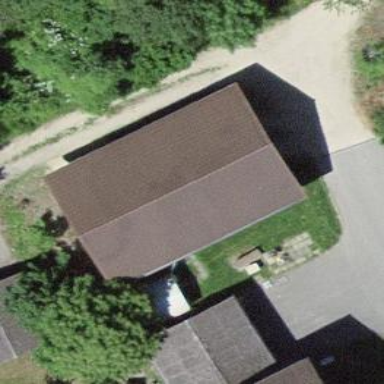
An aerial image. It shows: Rural barn.